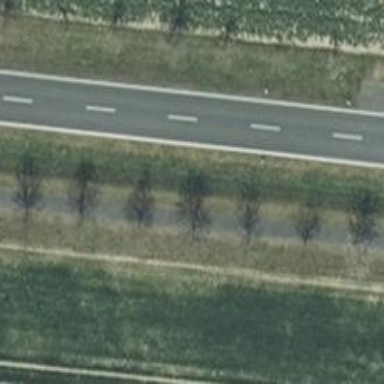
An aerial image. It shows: Deciduous tree with broadleaved leaves.